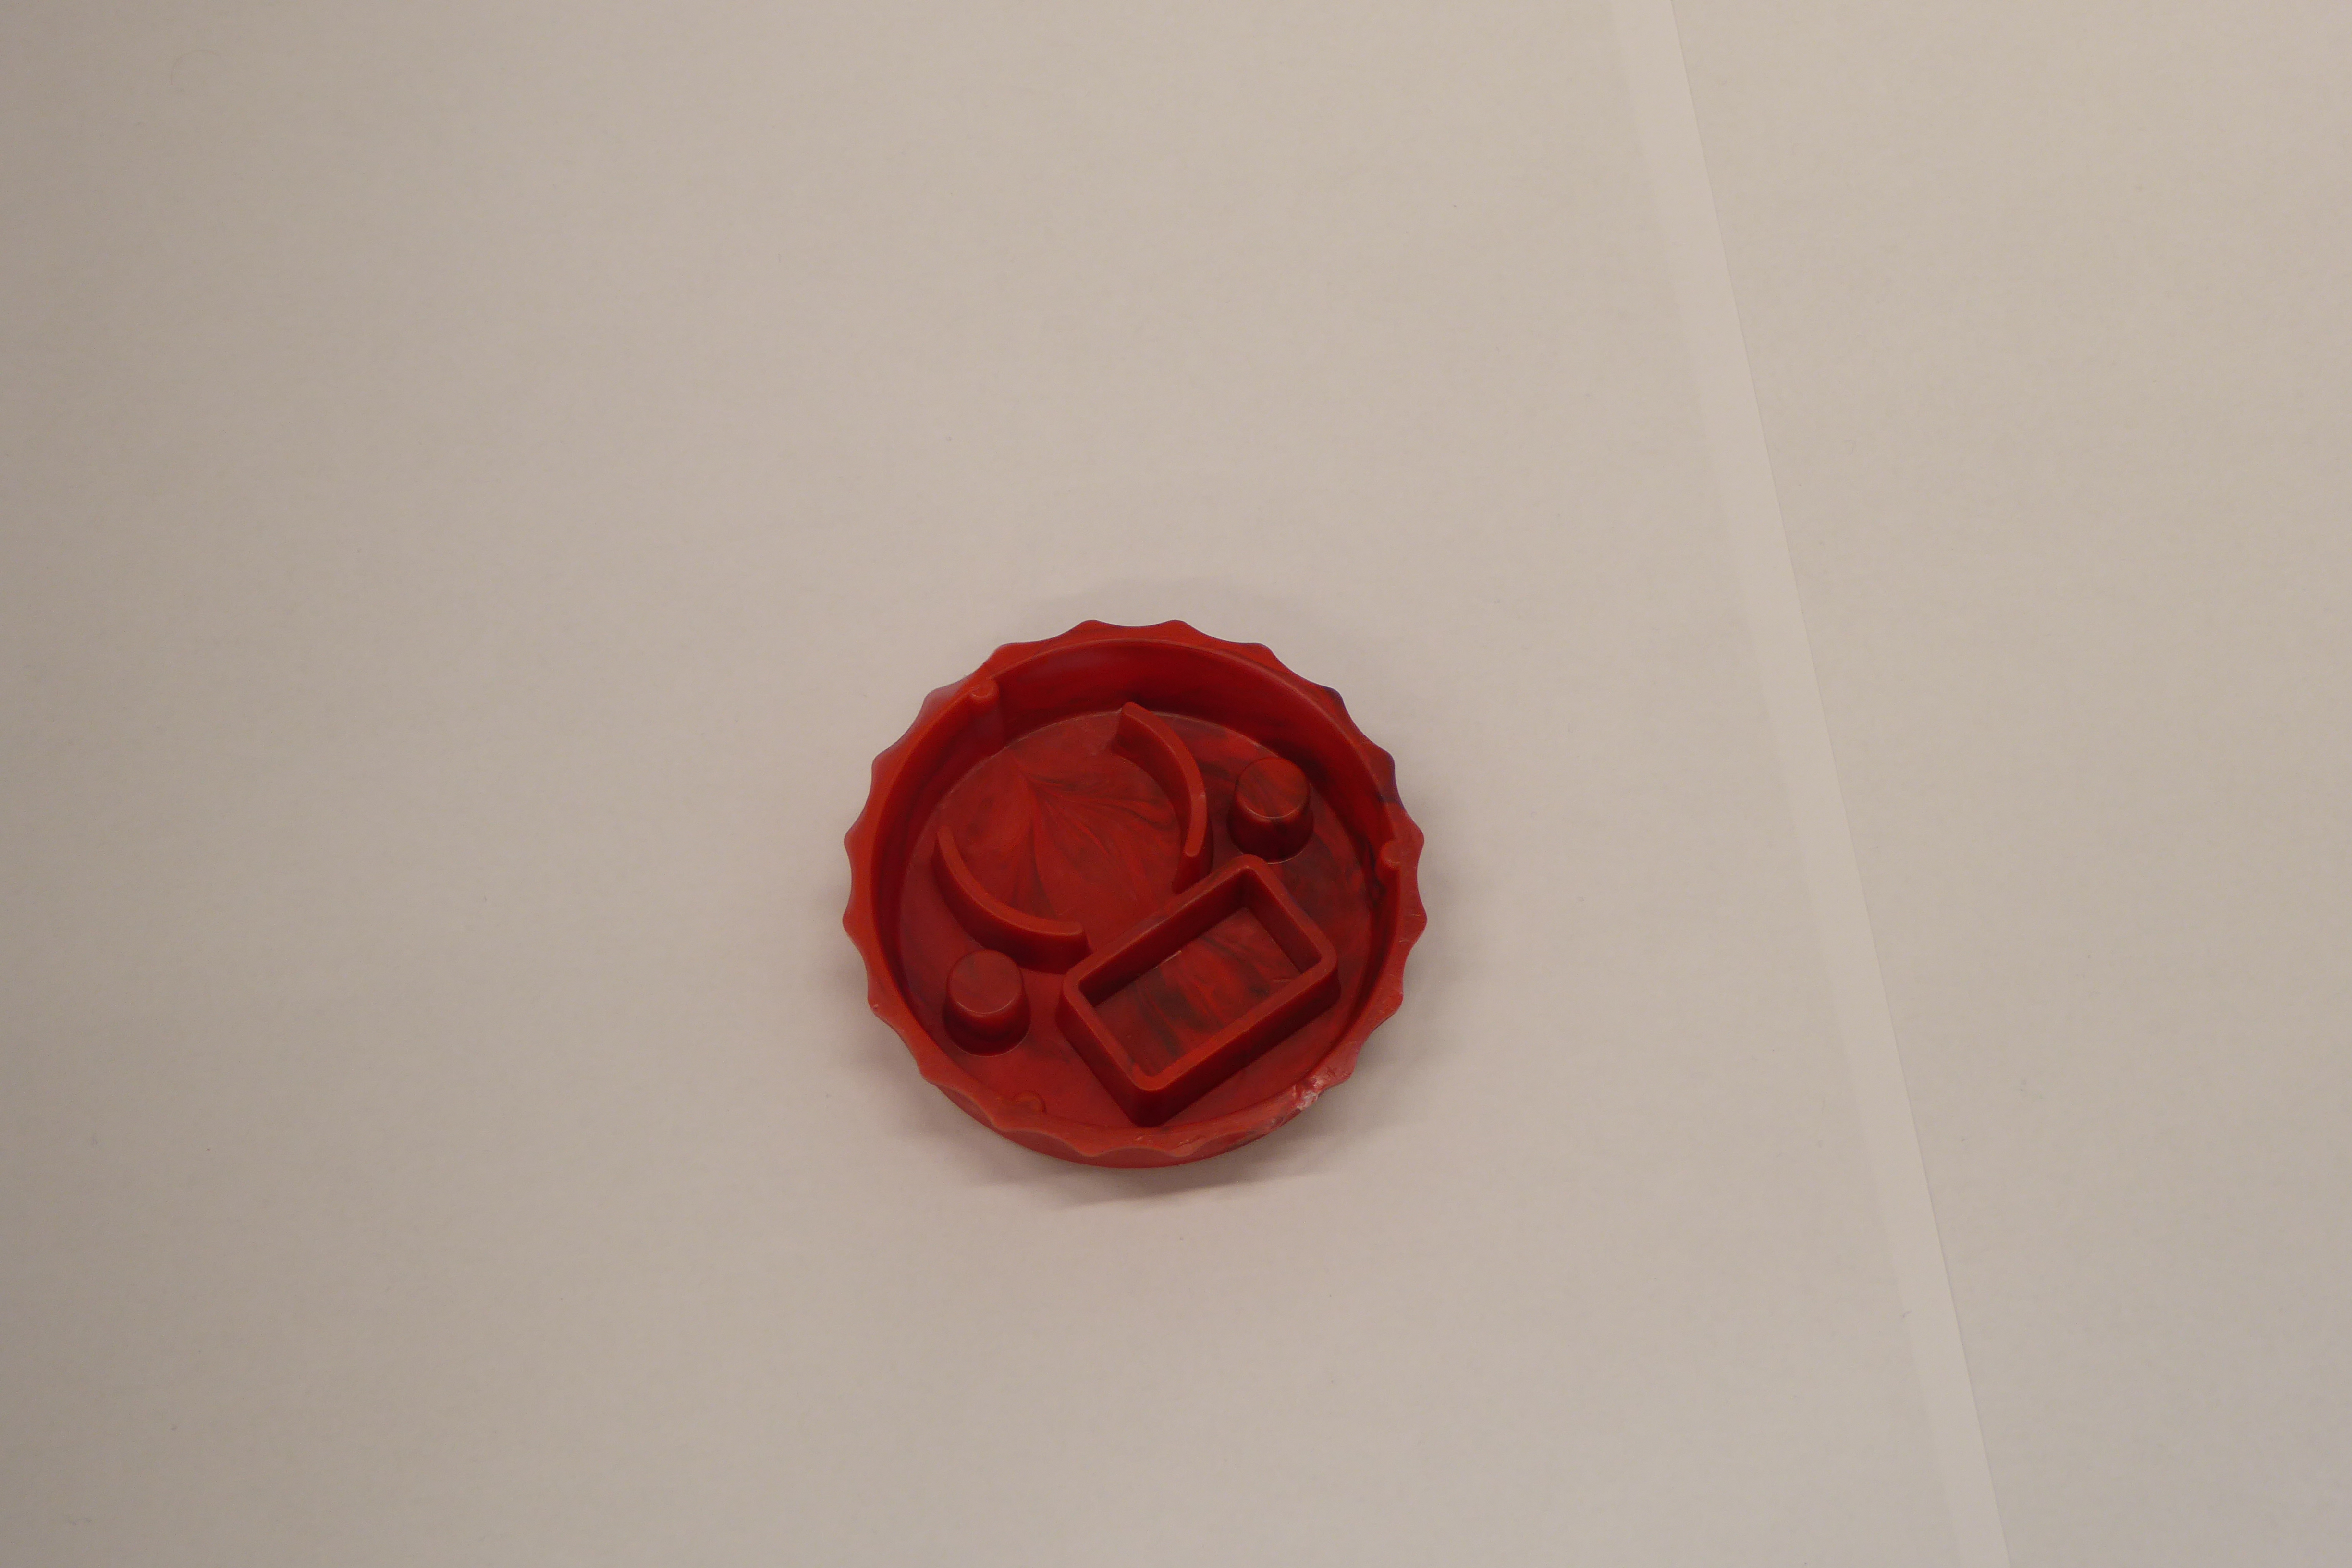
Label: Bottle Opener - Cover